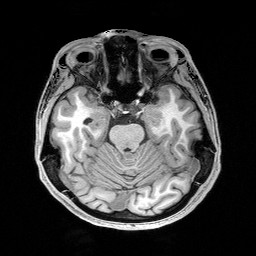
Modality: T1w
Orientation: coronal
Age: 25
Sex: male
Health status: healthy